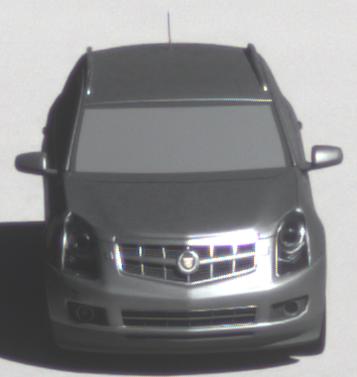
Make: Cadillac
Model: SRX 3.0 V6
Detailed model: SRX (II)
Model produced from: 2010/12
Model produced until: 2012/01
Doors: 5
Color: gray
Road condition: dry road
Daytime: midday
Contrast: high contrast